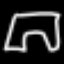
Label: pants